Question: I want to write a java program to find a device and list its contents. For that I first fire "adb devices" via Java's Process class and parse the output, which works just finde. Then I want to fire this command:
'''
adb shell -s DEVICE-SERIAL /sdcard/
'''
When I put that into my terminal I get the right output, a list of all folders and files in at the root of /sdcard/.
When I put that into Java code nothing is returned. Stderr however contains the standard help page you get when you misspell an adb command. Here's the funny thing: For debugging I output every command sent to ADB. If I run my programm and copy the exact same generated command and run it in my terminal it works just fine.
Why is that? For reference, here are my code excerpts for that:
'''
public static String runShellCommand(Device d, String command) {
return runCommand(d, "shell " + command);
}
public static String runCommand(Device d, String command) {
Runtime runtime = Runtime.getRuntime();
String full = "";
String error = "";
try {
if (d != null) {
command = "-s " + d.getSerial() + " " + command;
}
System.out.println("Running command: adb " + command);
Process process = runtime.exec(new String[] {ADB_LOCATION, command});
process.waitFor();
BufferedReader stdin = new BufferedReader(new InputStreamReader(process.getInputStream()));
BufferedReader errin = new BufferedReader(new InputStreamReader(process.getErrorStream()));
String line;
while ((line = stdin.readLine()) != null) {
full += line;
}
while ((line = errin.readLine()) != null) {
error += line;
}
if (!error.isEmpty()) {
System.err.println("
=== ADB reports: ===");
System.err.println(error);
}
} catch (IOException e) {
e.printStackTrace();
} catch (InterruptedException e) {
System.out.println("App was overenthuasiastic. Couldn't wait for thread to finish.");
}
return full;
}
'''
'''
public ArrayList<Folder> getFoldersInDirectory(String dir) {
String[] list = ls(dir);
for (String s: list) {
System.out.println(s);
System.out.println(isFolderOrFile(dir + s));
}
// Just for debugging, gets completed once this runs.
return null;
}
protected String[] ls(String dir) {
String result = ADB.runShellCommand(this, "ls " + dir);
System.out.println(result);
return result.split("
");
}
'''
As I said before, every other command runs just fine (I tested devices, get-state, get-serialno).

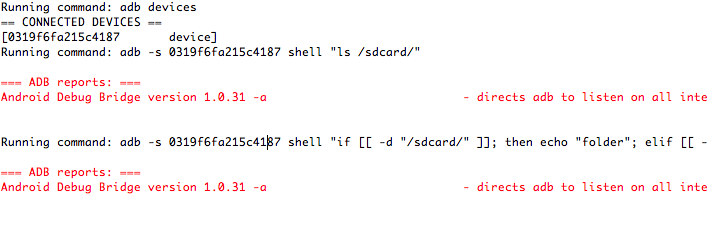
Answer: The parameters for 'runtime.exec()' are wrong. You are using '{'adb', '-s xxxx shell "ls /sdcard/"'}' when you should be using '{'adb', '-s', 'xxxx', 'shell', 'ls /sdcard/'}'